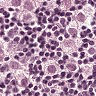
Metastatic tissue present: yes